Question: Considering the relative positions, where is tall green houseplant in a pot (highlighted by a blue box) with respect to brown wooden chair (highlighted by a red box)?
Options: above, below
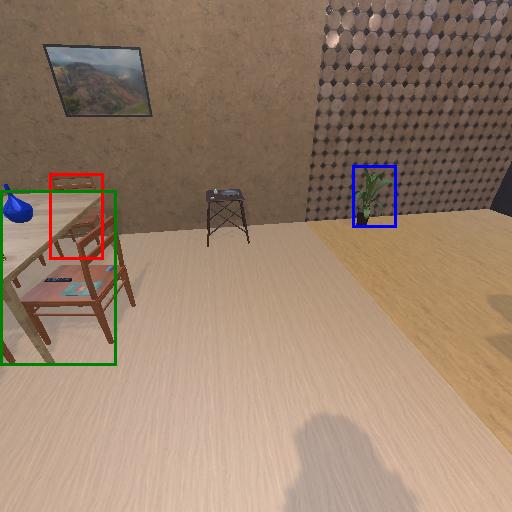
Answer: above